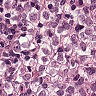
Metastatic tissue present: yes